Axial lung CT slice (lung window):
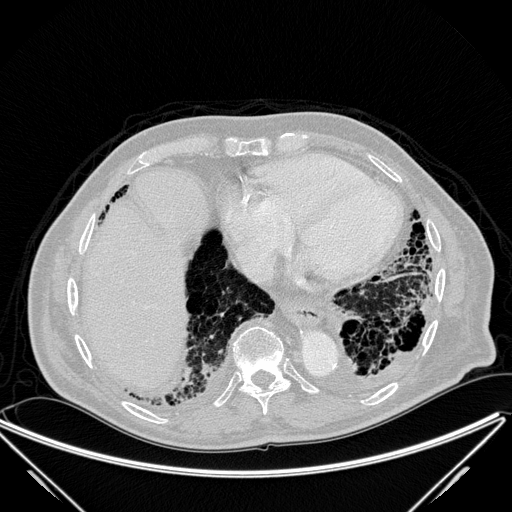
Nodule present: no